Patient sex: M
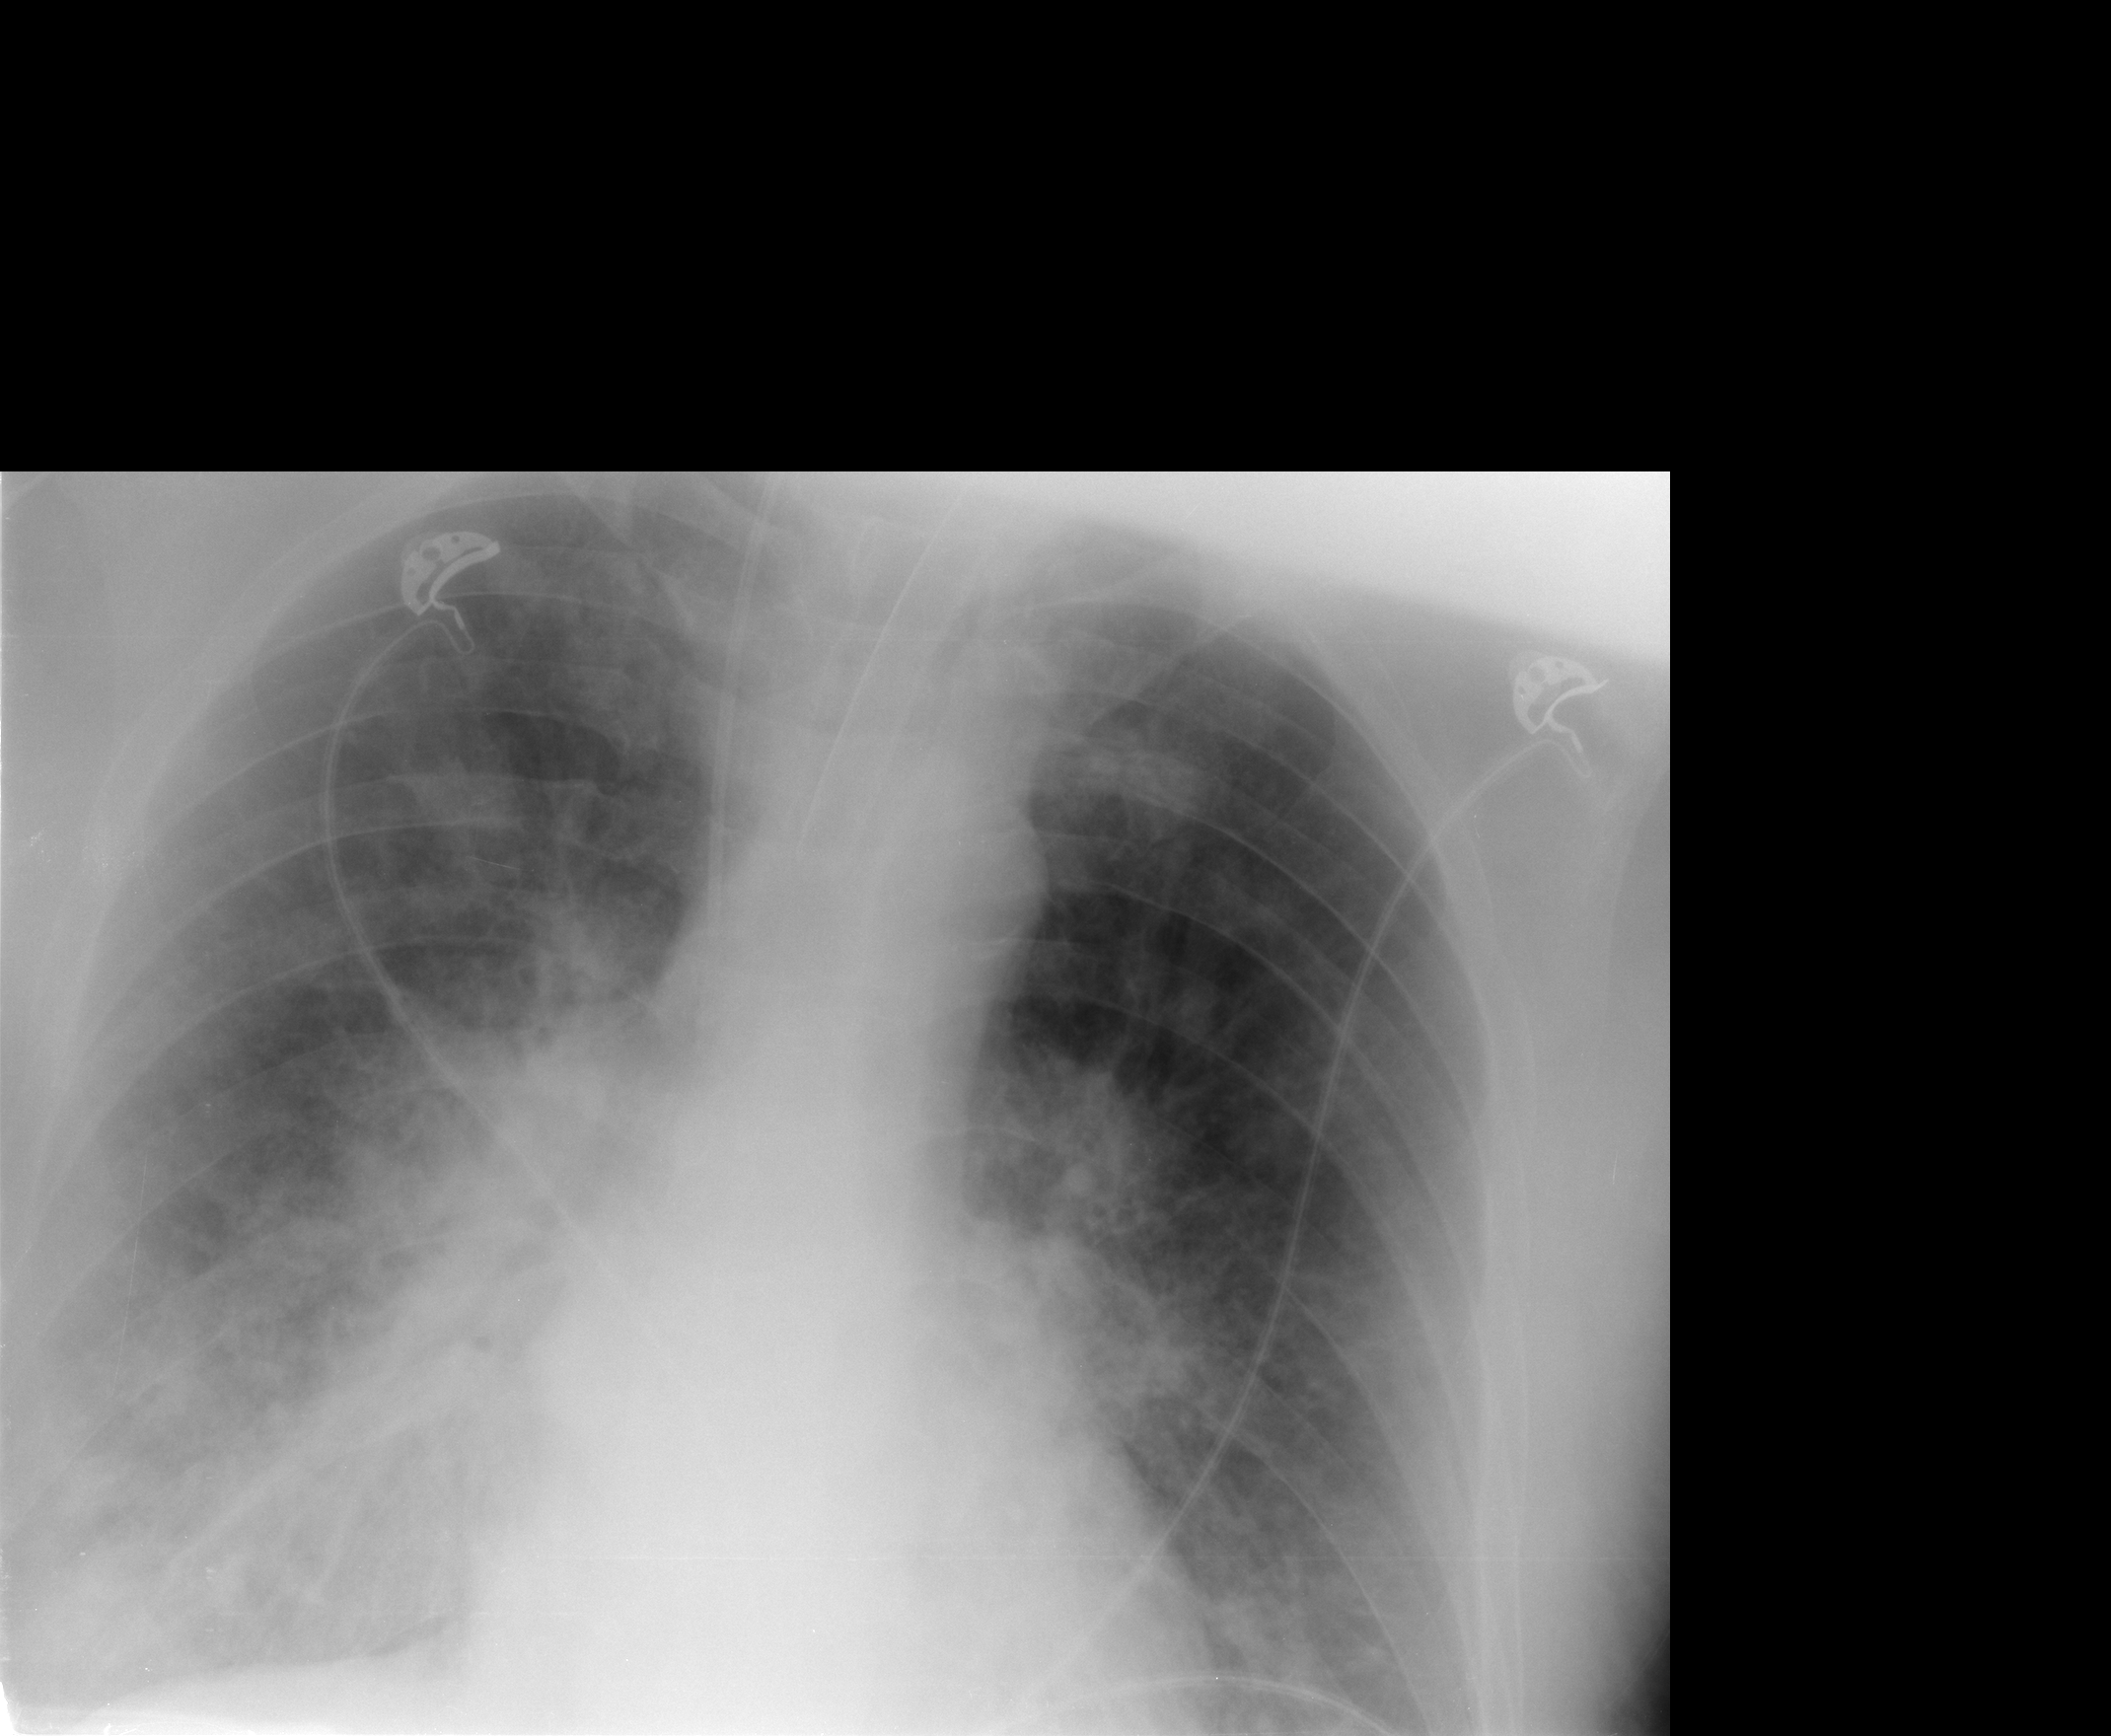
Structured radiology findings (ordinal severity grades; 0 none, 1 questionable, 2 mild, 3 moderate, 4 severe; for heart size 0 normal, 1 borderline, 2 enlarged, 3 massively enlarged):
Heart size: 0
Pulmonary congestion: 2
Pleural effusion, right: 0
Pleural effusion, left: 0
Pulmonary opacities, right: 4
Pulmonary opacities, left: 2
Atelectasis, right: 3
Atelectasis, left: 0